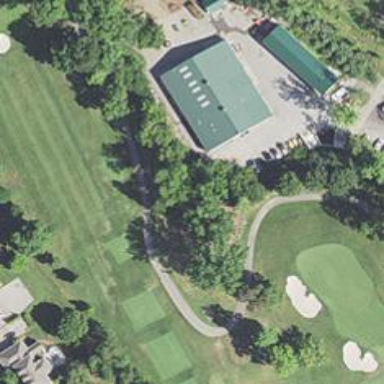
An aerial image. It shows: Driveway designated as service road. It is golf cartpath.